Question: I have created an invite friends code, which is properly working if an FB user is logged in.
If I remember correctly, it also worked, when there were no active fb users, in this case it simply shown a fb login page and then it went to an invitation.
Currently the 'invite facebook friends' link is really struggling, if there aren't any active facebook users.
'''
FB.ui({
appId: '"' + appId + '"',
method: 'apprequests',
display: 'iframe',
message: '"' + message + '"',
title: 'Send your friends an application request'
},
function (response) {
if (response && response.request_ids) {
FB.api(response.request_ids, 'delete');
}
});
'''

Did I do something wrong, or is this a bug in the Facebook invitation?
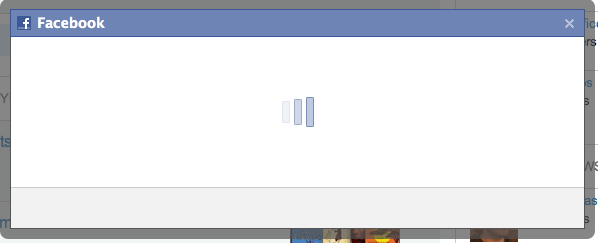
Answer: It seems, I got an answer on the Facebook bug site. However, it should help anybody , who has a lack of FB api knowledge . The documentation didn't show this example:
If there aren't any active fb session , it just open a login screen.
Finally I just realised what happened:
.
Do not use that!!
Thank you for Noorin Ladhani.
'''
<script>
document.getElementById('send-to-many').onclick = function() {
FB.ui({
method: 'apprequests',
message: 'Visit my page'
}, Log.info.bind('send-to-many callback'));
}
</script>
'''